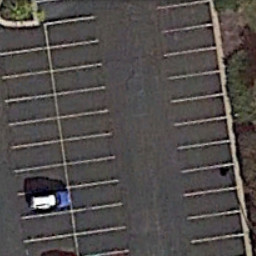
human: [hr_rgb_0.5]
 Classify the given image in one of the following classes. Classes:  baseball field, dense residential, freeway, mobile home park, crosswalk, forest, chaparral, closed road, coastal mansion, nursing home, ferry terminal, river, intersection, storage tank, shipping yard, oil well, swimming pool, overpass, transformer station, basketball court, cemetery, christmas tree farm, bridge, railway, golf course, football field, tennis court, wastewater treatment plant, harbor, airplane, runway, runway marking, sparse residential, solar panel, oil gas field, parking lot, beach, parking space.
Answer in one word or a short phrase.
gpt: parking space